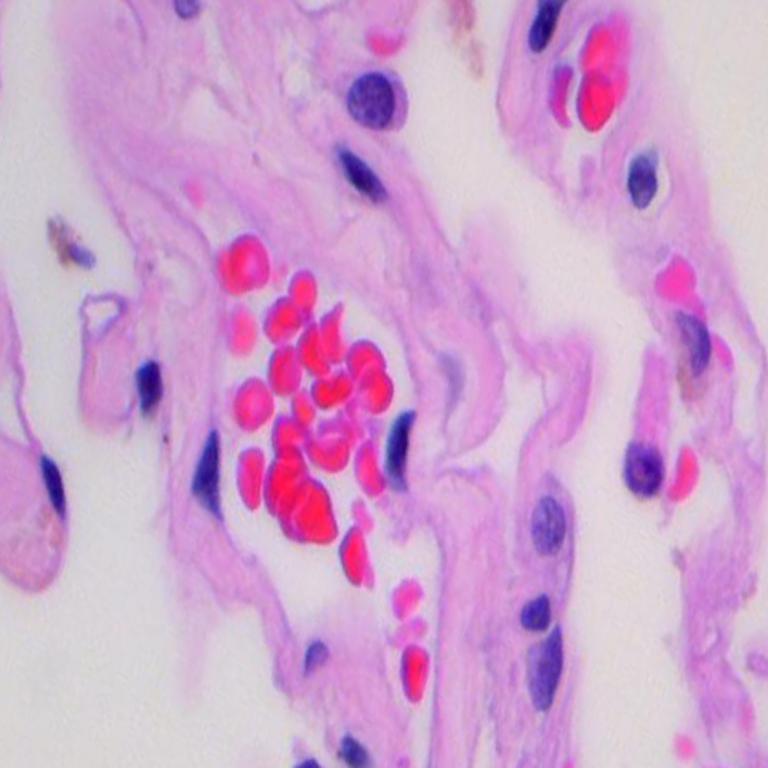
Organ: lung
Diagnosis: benign